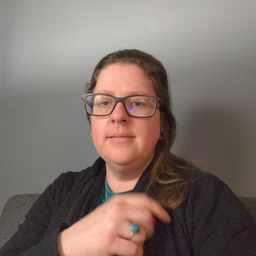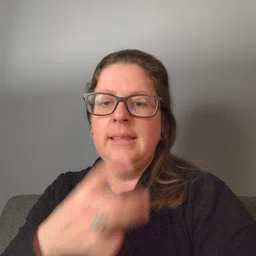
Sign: snack